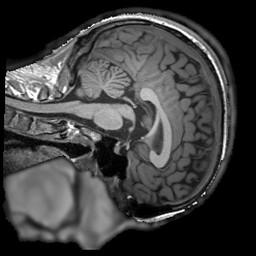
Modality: T1w
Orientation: sagittal
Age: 29
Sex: male
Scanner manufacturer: siemens
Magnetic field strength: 3 T
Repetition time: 2.3 s
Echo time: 0.00232 s